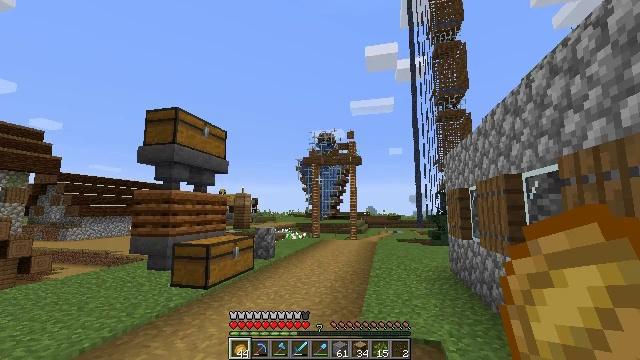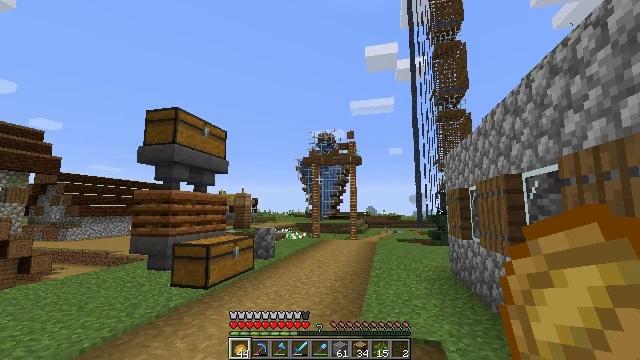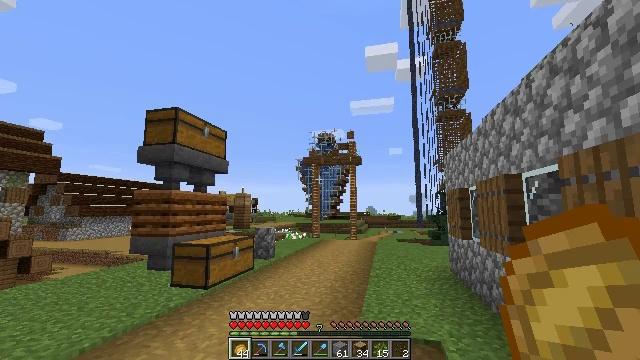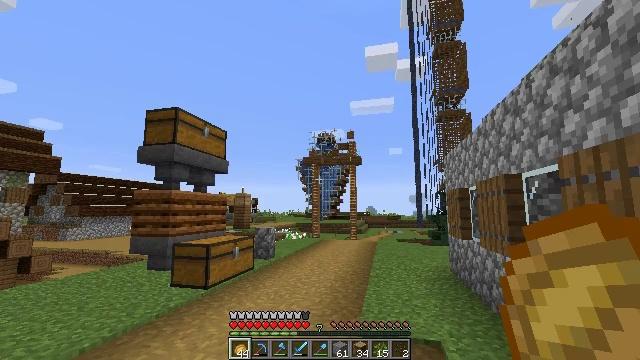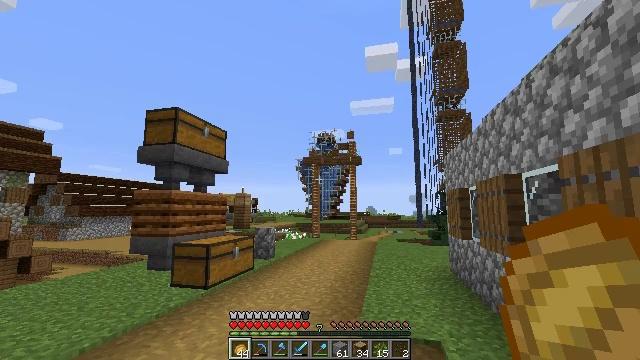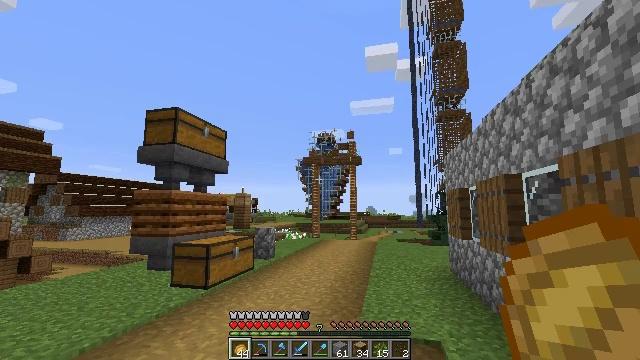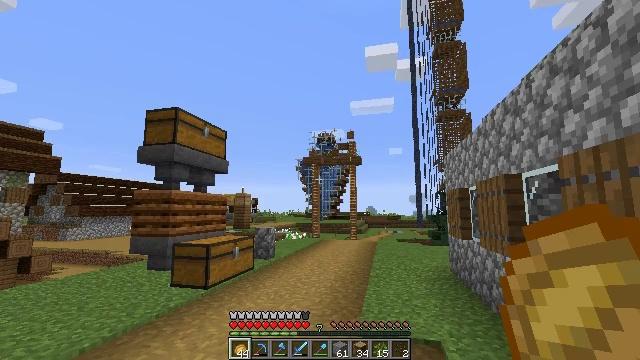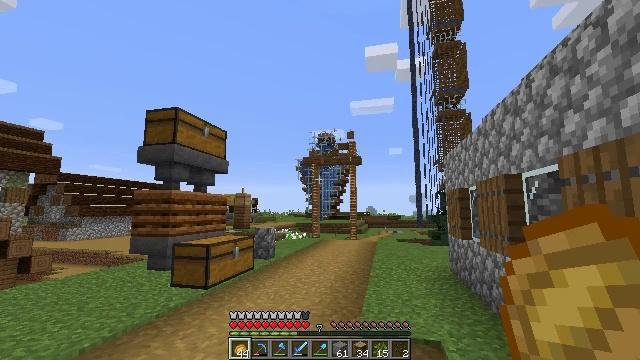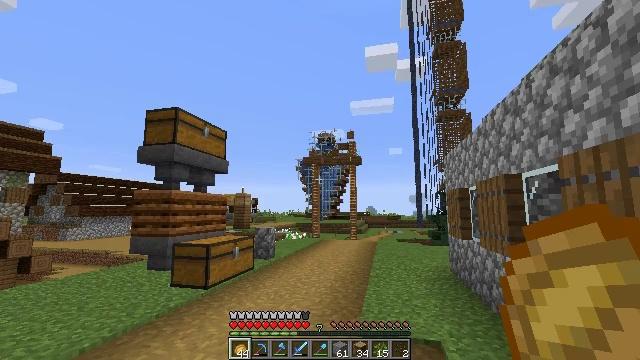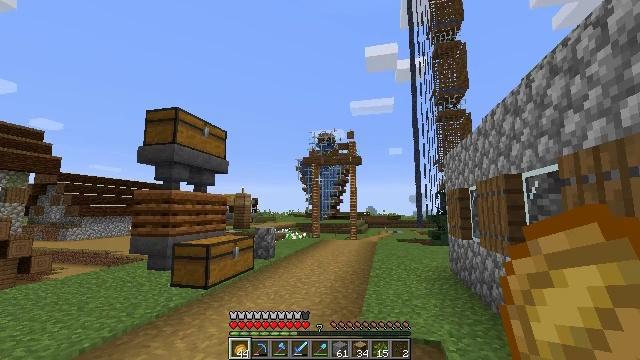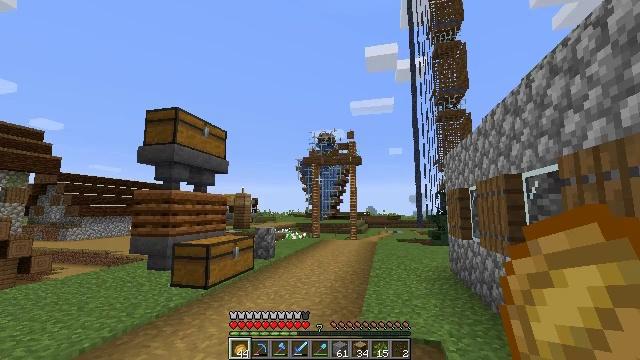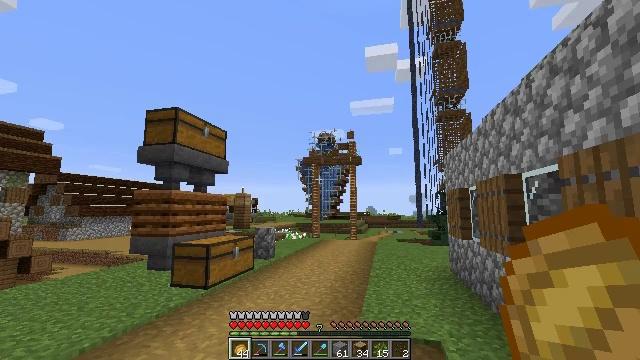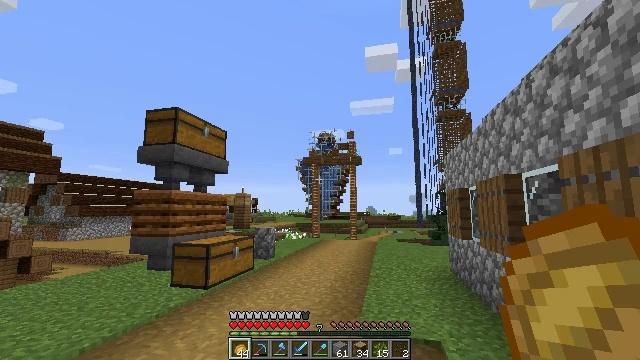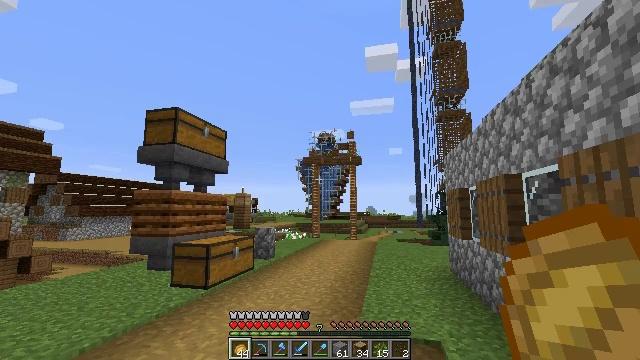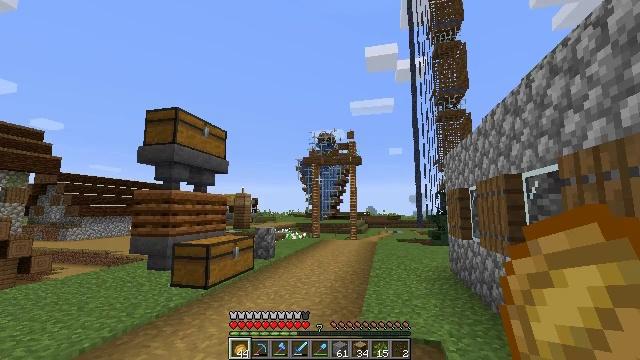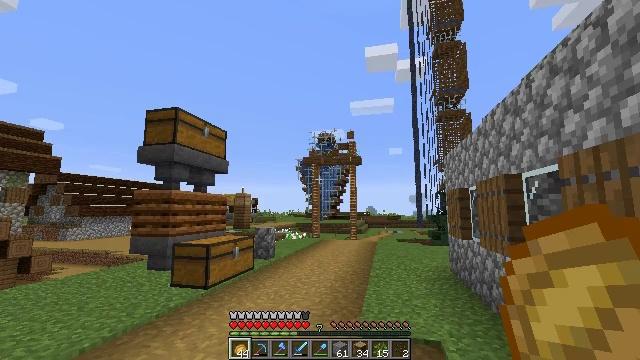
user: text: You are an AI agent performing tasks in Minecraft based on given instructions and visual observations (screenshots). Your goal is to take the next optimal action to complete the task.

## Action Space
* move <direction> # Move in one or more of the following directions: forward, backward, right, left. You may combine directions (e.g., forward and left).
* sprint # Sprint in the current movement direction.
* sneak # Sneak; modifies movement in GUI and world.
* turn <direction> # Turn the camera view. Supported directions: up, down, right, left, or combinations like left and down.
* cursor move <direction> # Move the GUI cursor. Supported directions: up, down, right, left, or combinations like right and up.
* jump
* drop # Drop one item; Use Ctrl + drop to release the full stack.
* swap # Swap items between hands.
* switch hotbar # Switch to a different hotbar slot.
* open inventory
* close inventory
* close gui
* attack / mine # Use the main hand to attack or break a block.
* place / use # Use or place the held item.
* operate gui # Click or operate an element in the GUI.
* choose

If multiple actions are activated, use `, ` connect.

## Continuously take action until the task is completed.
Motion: motion action
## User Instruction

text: Recover the brewing stand by mining it.
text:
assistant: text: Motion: no_op
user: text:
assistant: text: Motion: no_op
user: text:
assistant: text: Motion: no_op
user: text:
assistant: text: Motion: no_op
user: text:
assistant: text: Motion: no_op
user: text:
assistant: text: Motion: no_op
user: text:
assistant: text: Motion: no_op
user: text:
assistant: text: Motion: no_op
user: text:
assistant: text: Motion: no_op
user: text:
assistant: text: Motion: no_op
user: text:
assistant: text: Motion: no_op
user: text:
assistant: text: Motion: no_op
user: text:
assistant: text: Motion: no_op
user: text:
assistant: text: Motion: no_op
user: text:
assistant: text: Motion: no_op
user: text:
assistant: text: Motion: no_op
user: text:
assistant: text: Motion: no_op
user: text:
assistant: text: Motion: no_op
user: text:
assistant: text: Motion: no_op
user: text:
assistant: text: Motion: no_op
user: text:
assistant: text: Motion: no_op
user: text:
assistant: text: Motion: no_op
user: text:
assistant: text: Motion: no_op
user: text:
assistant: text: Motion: no_op
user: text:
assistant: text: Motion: no_op
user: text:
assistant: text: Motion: no_op
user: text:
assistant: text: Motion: no_op
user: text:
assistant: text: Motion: no_op
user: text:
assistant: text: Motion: no_op
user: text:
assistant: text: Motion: no_op